Field crop: tomato
Growth stage: 1
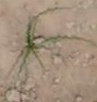
Species: cyperus